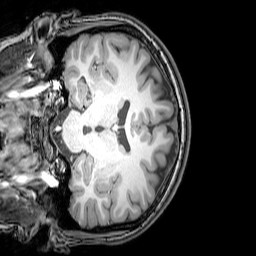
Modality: T1w
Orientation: coronal
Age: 21
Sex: female
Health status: healthy
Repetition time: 0.081 s
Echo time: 0.037 s